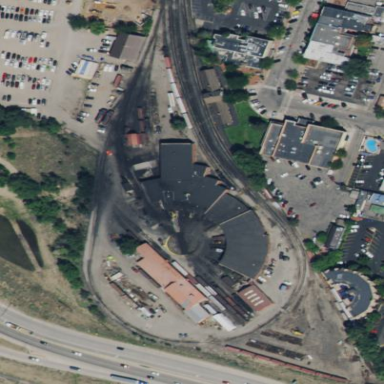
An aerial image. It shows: Building that serves as roundhouse for the railway.